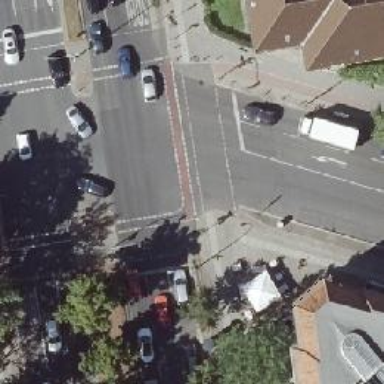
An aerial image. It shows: Footway crossing with traffic signals.